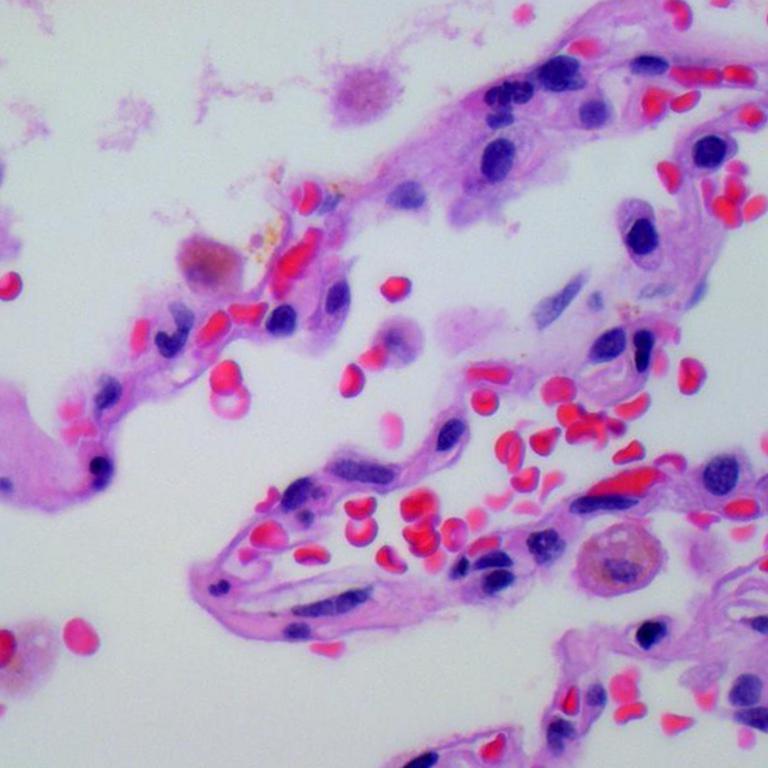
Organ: lung
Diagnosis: benign